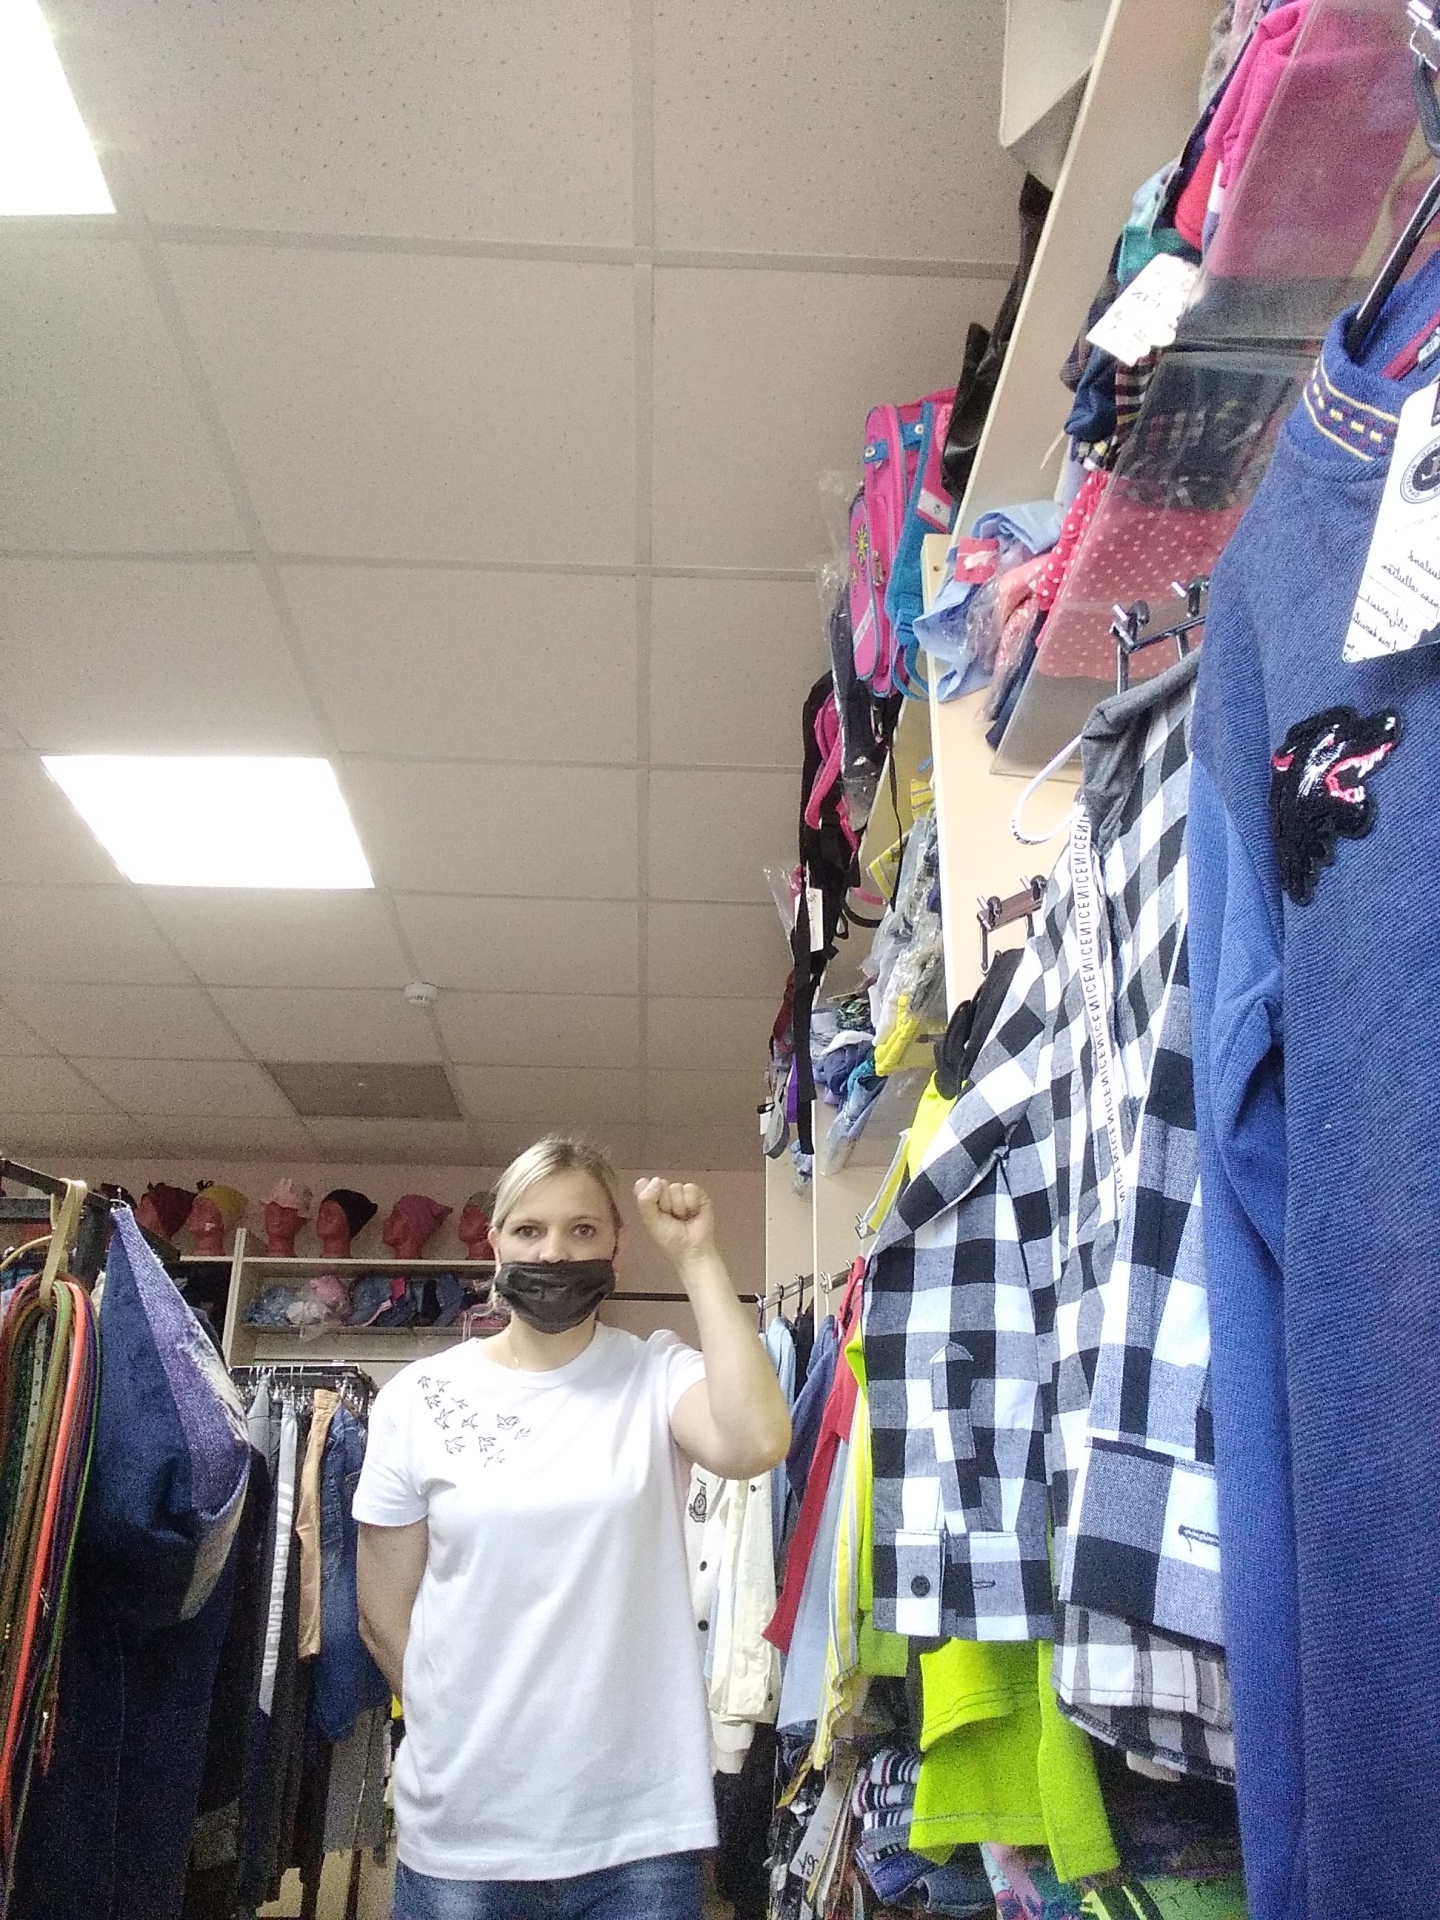
Label: noise